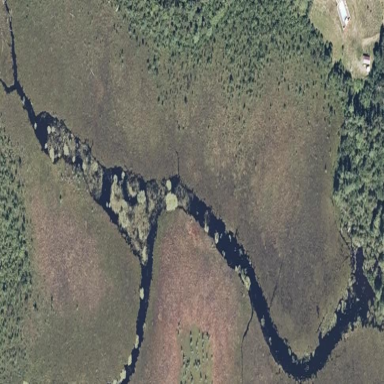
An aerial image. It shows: Pond surrounded by natural water.